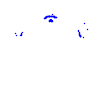
Particle: pion